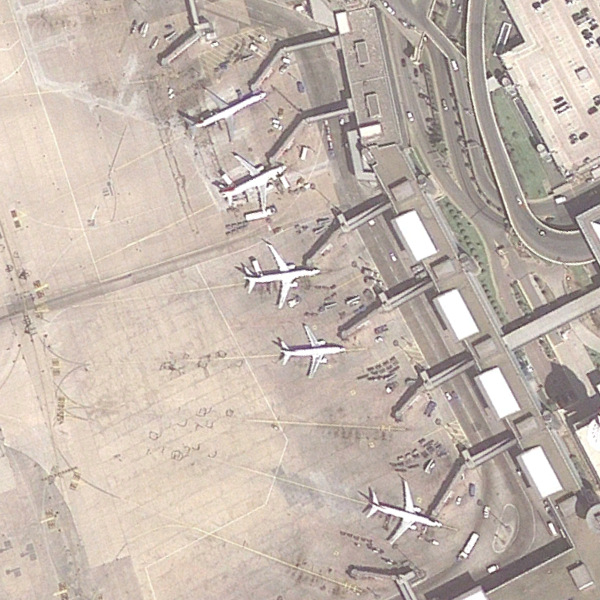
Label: Airport